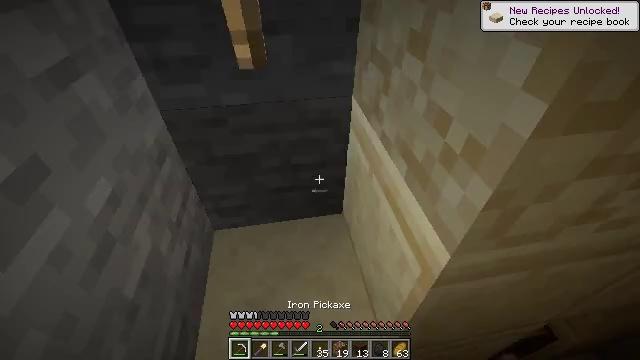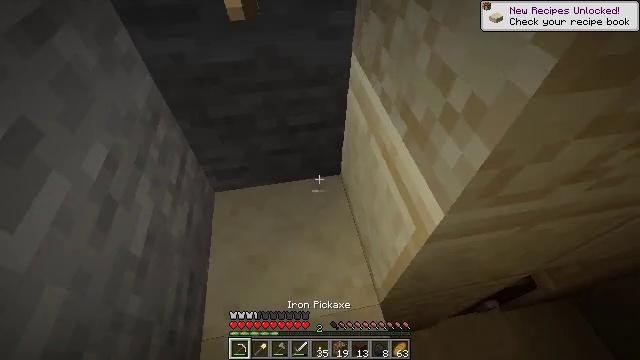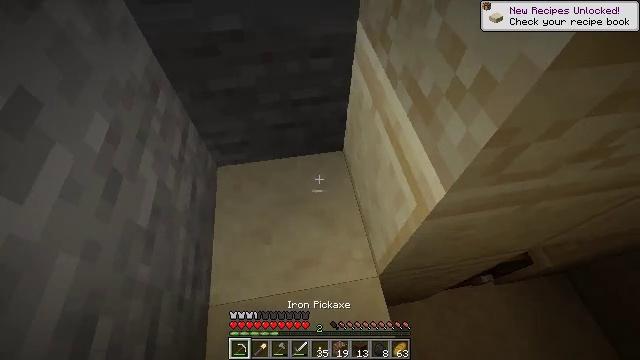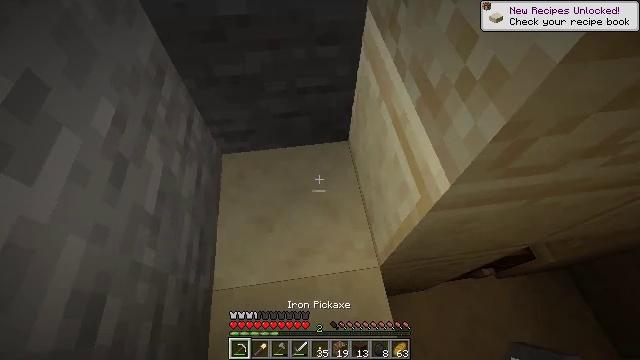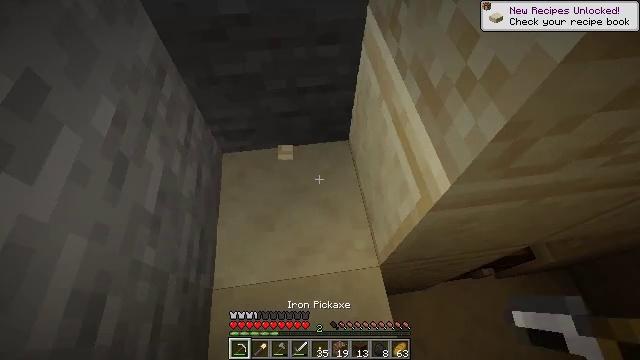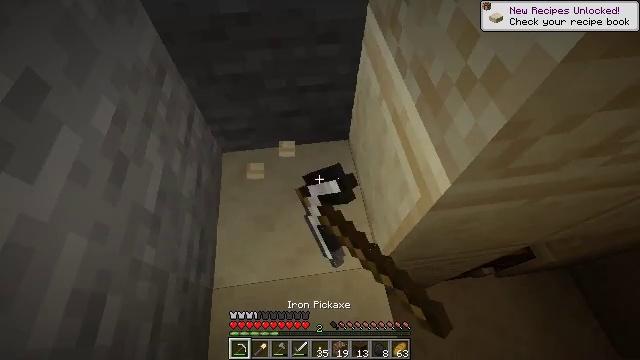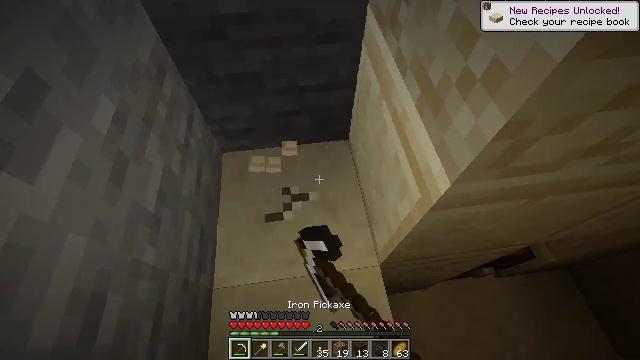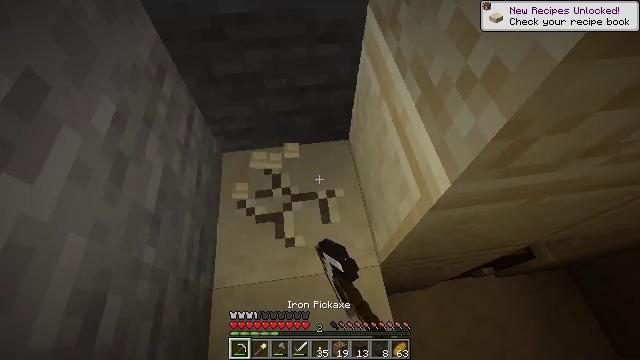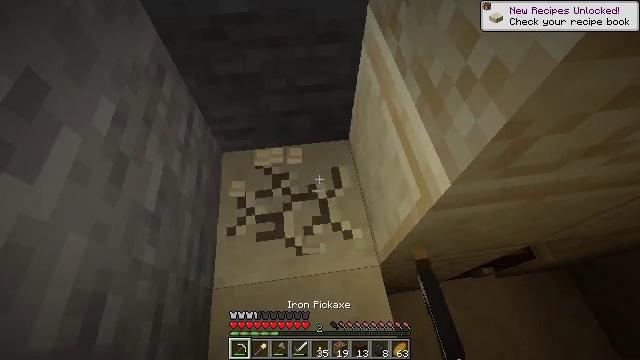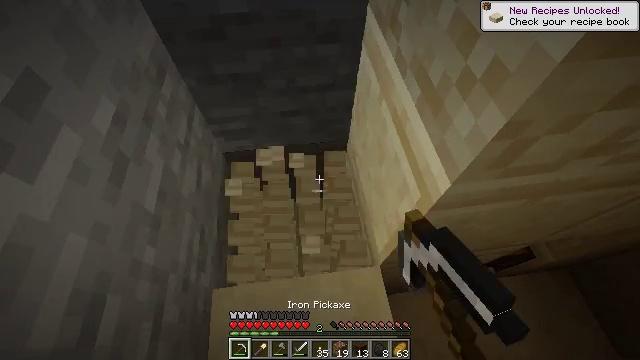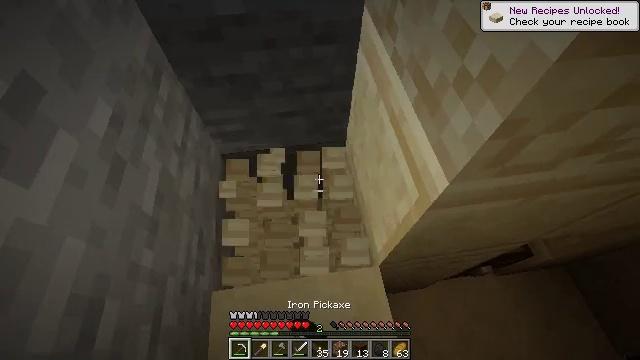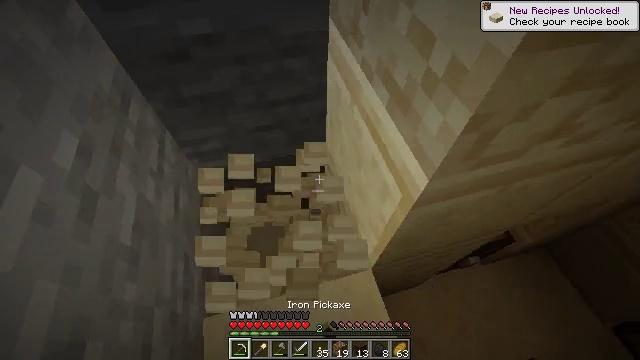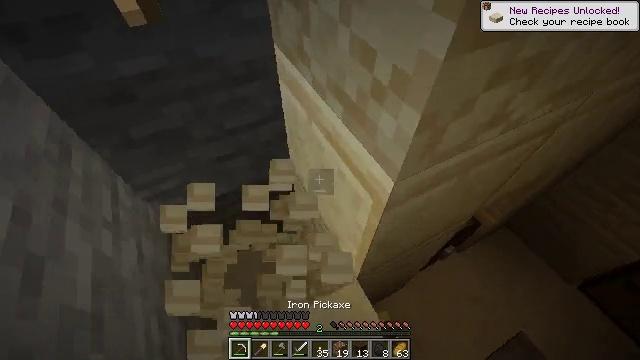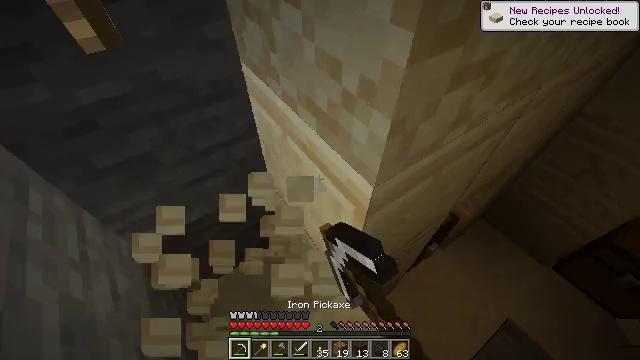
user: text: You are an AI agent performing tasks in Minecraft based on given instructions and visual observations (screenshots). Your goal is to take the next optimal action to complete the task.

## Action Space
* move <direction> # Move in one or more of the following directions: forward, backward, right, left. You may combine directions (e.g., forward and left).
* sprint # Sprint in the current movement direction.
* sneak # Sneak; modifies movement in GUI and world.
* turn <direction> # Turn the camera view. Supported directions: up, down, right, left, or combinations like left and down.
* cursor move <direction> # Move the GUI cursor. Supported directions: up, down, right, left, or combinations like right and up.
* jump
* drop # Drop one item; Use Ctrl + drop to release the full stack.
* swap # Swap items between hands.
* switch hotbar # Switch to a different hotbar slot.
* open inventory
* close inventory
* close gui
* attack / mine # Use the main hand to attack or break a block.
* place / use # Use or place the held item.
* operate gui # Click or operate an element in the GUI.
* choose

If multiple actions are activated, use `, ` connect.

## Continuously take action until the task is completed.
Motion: motion action
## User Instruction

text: Gather the chiseled sandstone from the desert temple.
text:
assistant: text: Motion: turn down, switch to hotbar 1
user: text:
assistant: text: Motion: turn down
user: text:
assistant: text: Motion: turn left and down
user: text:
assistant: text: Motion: attack / mine
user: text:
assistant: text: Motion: attack / mine
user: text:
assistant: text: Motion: attack / mine
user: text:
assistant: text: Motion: attack / mine
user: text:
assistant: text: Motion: attack / mine
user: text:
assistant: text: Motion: attack / mine
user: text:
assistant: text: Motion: attack / mine
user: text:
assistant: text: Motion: turn right and up, attack / mine
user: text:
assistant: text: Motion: turn right and up, attack / mine
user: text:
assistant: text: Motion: turn right and up, attack / mine
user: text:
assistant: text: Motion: attack / mine